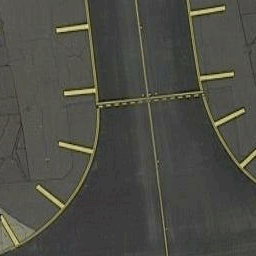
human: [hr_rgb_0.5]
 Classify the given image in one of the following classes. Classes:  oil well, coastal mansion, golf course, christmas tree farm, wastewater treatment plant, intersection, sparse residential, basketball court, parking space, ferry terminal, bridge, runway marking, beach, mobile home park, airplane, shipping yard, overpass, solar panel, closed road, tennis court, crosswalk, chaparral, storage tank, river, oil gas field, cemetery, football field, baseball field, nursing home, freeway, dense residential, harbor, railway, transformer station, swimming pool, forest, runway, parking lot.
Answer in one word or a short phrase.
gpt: runway marking